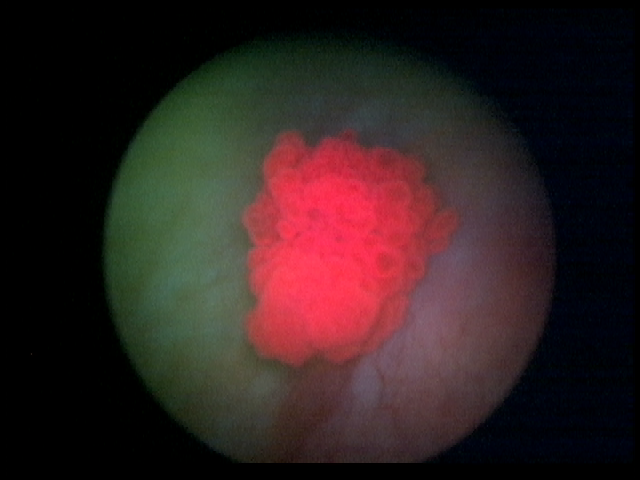
Modality: BLC
Class: Malignant
Subclass: HighGradePapillary
Lesion: L1
Stage: Ta
Morphology: Papillary
Bladder cancer association: Yes